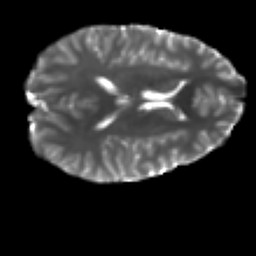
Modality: T2w
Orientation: axial
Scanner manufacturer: ge
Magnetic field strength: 3 T
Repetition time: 7.98 s
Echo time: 0.0701 s